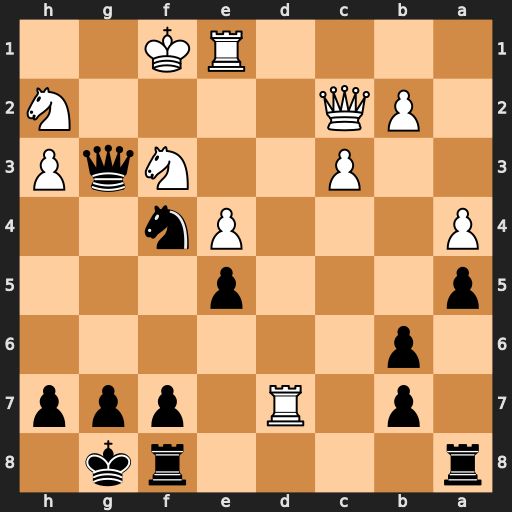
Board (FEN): r4rk1/1p1R1ppp/1p6/p3p3/P3Pn2/2P2NqP/1PQ4N/4RK2
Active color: b
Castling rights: -
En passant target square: -
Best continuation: Qxh3+ Kg1 Qxd7